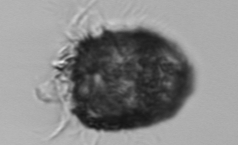
Label: Stenosemella_pacifica